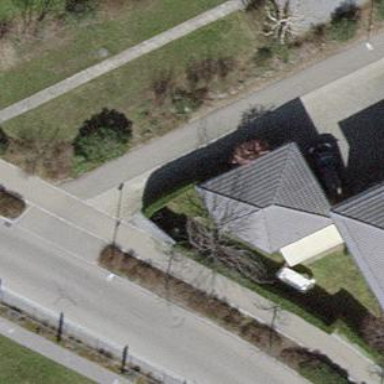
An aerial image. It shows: Garage.